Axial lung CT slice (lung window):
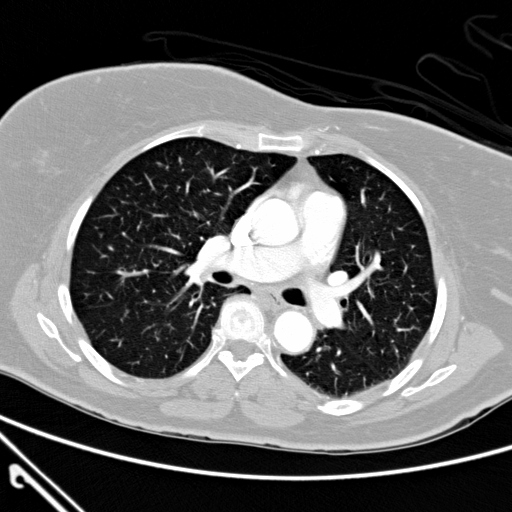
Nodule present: no